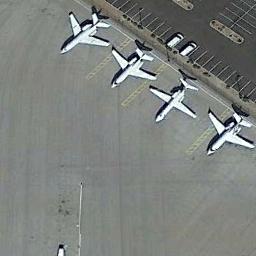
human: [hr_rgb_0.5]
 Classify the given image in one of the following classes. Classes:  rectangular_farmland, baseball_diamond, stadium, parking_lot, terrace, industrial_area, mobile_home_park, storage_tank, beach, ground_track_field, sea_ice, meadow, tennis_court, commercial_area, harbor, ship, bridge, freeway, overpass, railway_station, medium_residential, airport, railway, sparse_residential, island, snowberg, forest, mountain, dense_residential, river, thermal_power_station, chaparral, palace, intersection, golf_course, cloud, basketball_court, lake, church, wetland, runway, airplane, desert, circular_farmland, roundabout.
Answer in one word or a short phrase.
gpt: airplane